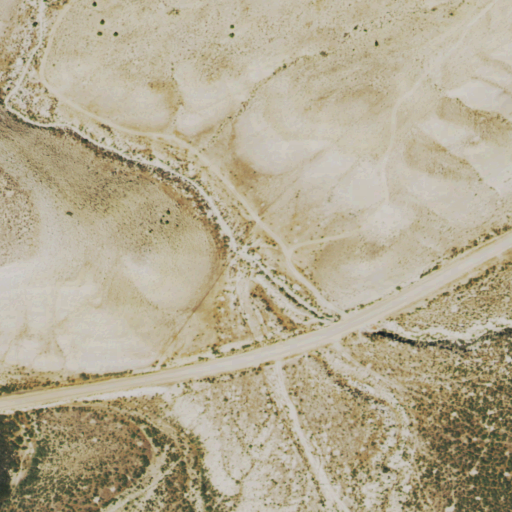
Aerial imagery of valley in Colorado named Hardaway Draw containing shrub and woody wetlands